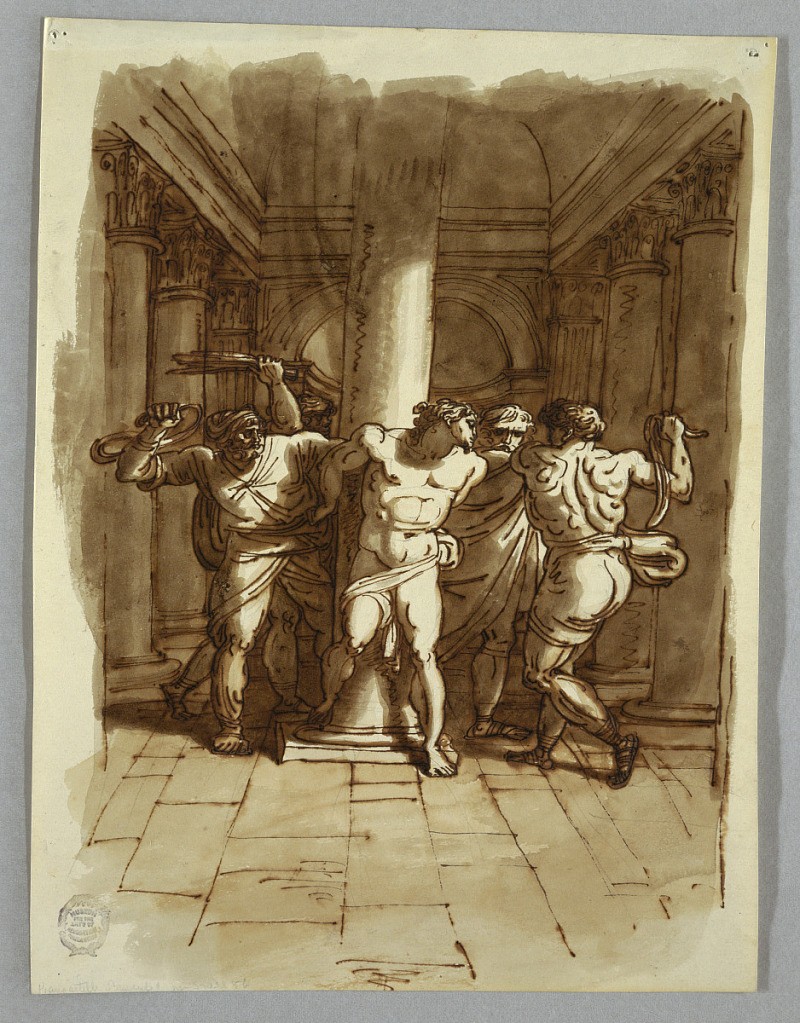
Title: Sketchbook Page: Flagellation of Christ
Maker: Felice Giani, Italian, 1758–1823
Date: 1810–15
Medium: Pen and brown ink, brush, sepia wash on cream laid paper
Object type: Drawing
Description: A nude male figure tied to a column being flagellated by four other men.